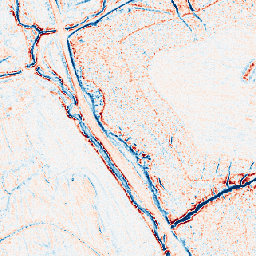
Category: edge_preserving
Decomposition family: anisotropic_diffusion
Decomposition parameters: iterations: 10
kappa: 50
gamma: 0.1
Upsampling method: area
Upsampling parameters: scale: 4
Upsampling scale: 4